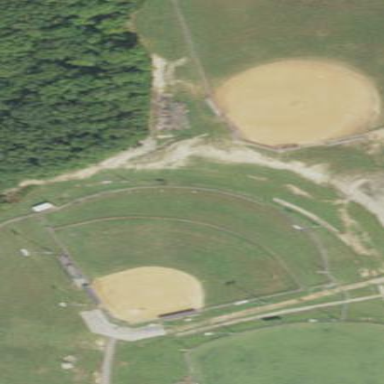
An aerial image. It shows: Baseball pitch for leisure and sports activities.